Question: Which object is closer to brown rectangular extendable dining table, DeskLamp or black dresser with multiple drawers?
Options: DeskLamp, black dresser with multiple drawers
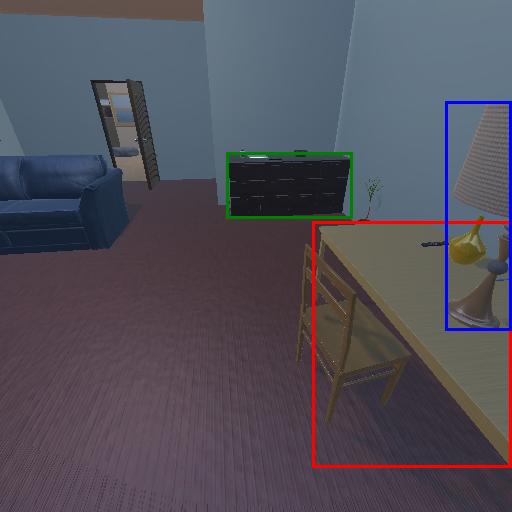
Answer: DeskLamp